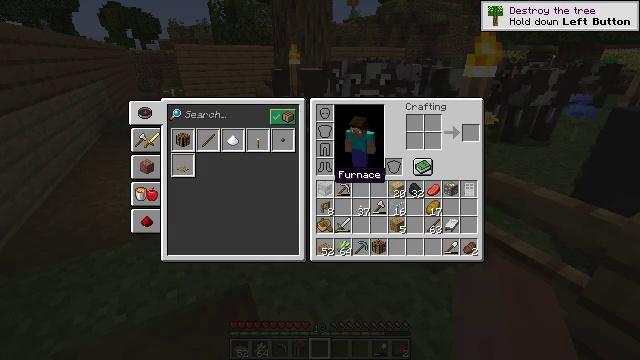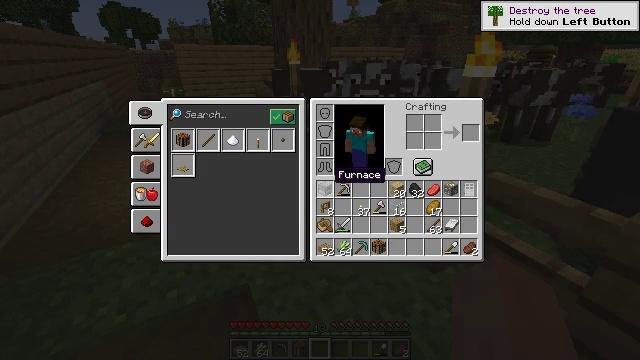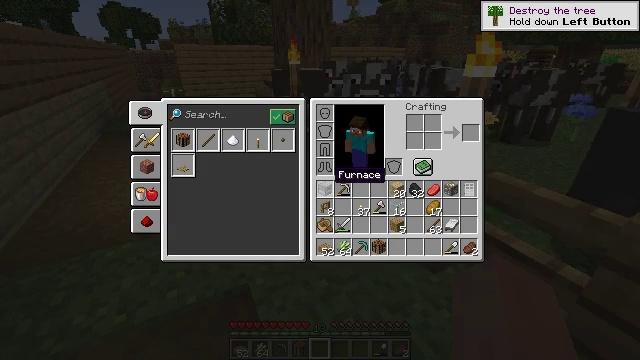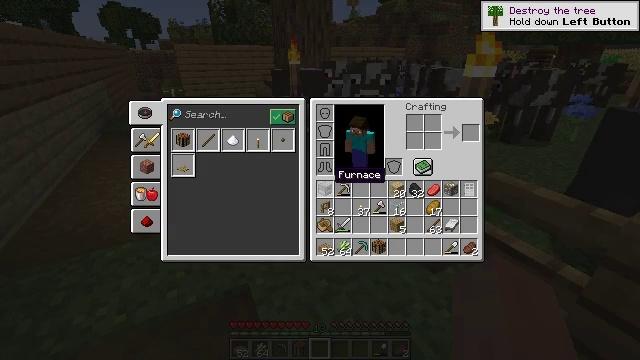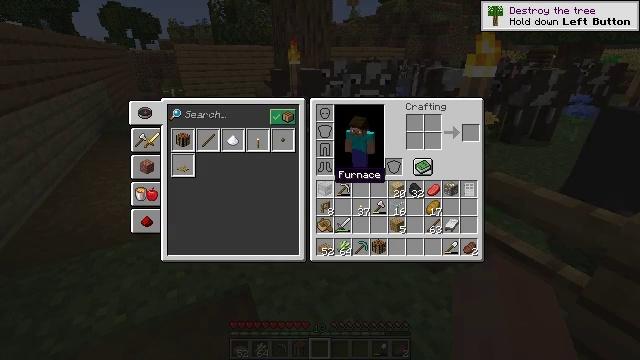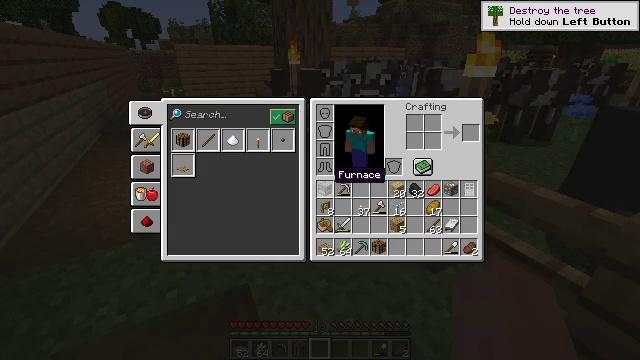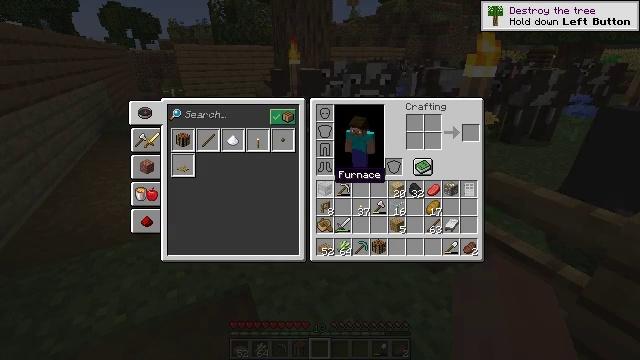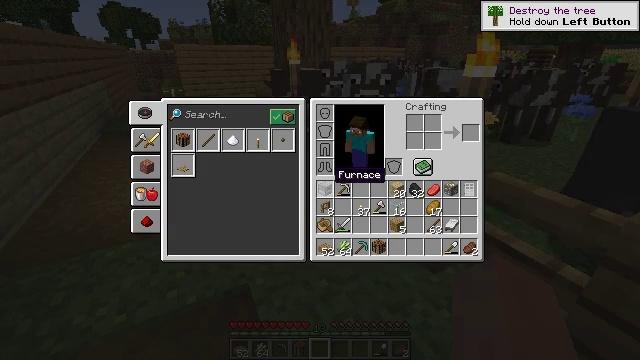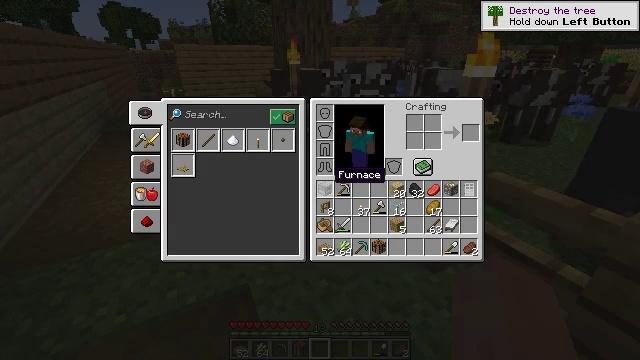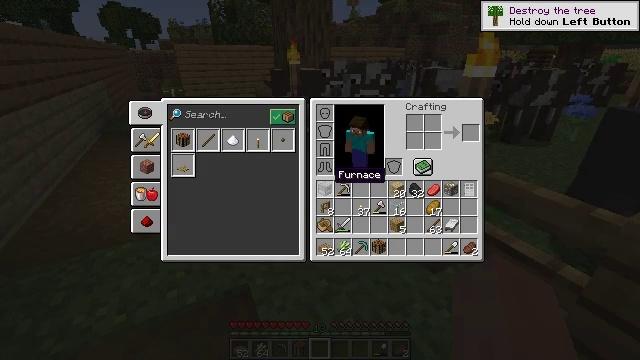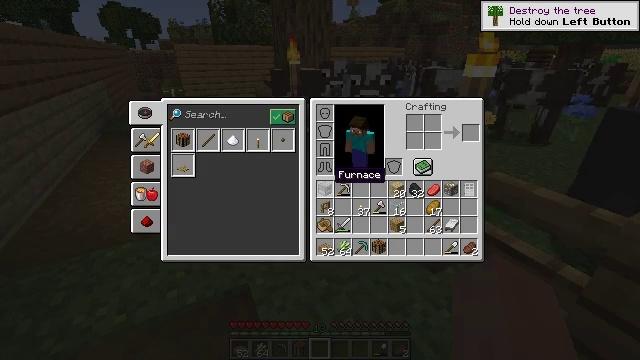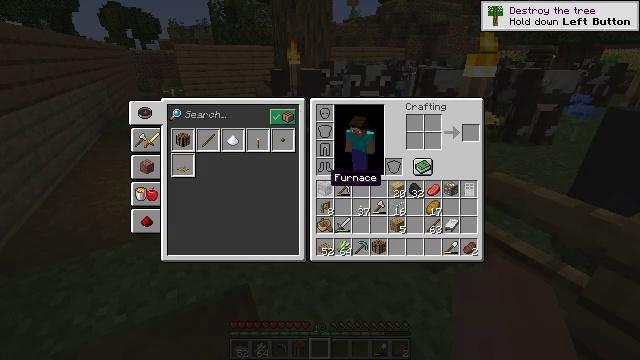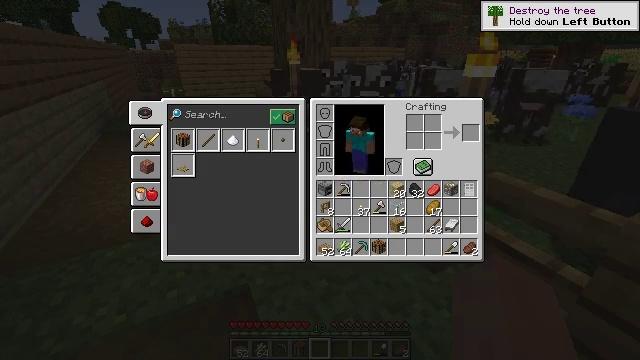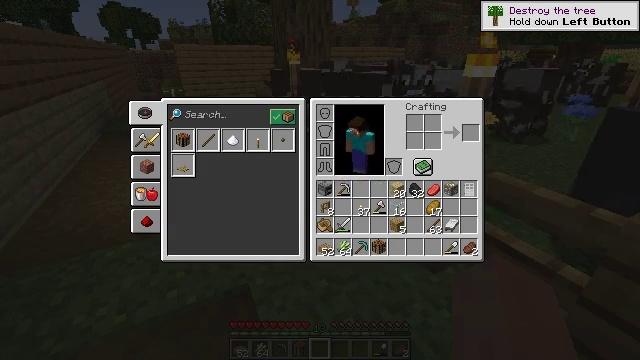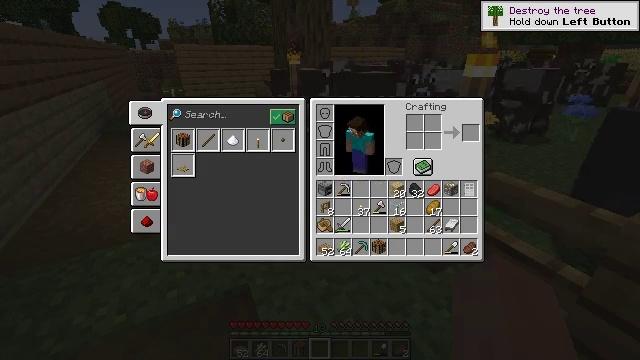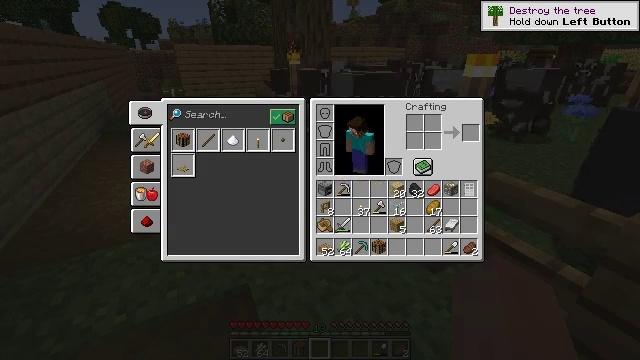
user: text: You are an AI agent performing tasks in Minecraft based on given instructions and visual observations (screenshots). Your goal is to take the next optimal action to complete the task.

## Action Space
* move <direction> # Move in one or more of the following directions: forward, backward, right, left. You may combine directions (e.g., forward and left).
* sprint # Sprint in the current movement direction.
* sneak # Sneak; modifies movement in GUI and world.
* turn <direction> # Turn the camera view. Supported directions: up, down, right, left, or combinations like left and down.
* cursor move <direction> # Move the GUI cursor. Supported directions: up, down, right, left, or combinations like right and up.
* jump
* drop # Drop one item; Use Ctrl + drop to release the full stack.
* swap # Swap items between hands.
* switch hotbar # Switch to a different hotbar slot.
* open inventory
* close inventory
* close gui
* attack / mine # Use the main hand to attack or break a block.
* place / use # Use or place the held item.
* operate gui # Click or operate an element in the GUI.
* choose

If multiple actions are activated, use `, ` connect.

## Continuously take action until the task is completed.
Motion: motion action
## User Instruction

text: Get a white carpet by placing wool in the crafting table.
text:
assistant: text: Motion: no_op
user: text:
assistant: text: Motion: no_op
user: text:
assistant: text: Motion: no_op
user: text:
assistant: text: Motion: no_op
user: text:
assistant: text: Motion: no_op
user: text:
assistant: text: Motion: no_op
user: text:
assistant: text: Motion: no_op
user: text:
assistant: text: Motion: no_op
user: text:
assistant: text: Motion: no_op
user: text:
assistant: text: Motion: no_op
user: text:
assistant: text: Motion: no_op
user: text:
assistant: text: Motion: cursor move left and down
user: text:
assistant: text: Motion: cursor move left
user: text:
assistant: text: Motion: cursor move left
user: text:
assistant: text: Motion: cursor move left
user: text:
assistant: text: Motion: no_op
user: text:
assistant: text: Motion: close inventory
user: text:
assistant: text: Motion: close inventory
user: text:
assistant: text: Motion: close inventory
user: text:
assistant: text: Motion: close inventory
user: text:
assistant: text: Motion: no_op
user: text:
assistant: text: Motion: no_op
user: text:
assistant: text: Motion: no_op
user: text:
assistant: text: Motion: no_op
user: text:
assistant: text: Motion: turn left and up
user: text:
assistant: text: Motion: turn left and up
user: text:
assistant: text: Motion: turn left and up
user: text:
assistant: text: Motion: turn left and up
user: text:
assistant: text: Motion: turn left
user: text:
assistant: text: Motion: turn left